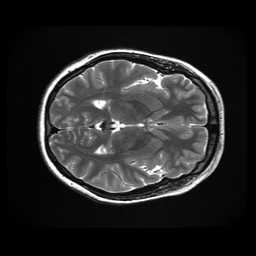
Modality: T2w
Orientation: axial
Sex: female
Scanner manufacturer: ge
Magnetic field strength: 3 T
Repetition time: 5 s
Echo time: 0.1015 s